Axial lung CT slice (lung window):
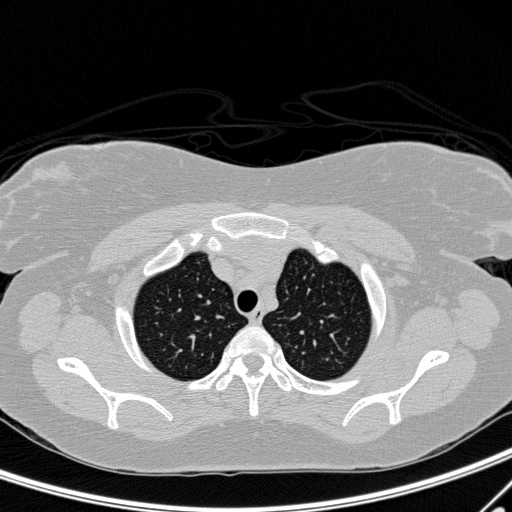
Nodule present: no